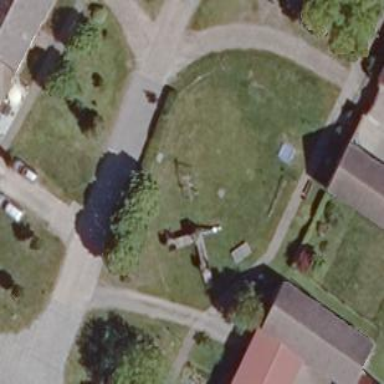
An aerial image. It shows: Playground with swings.